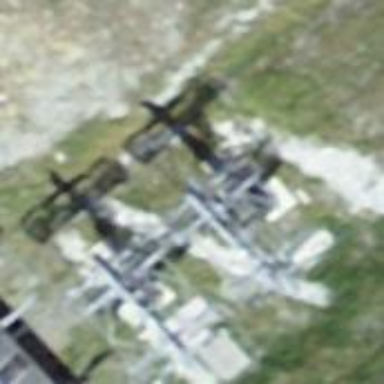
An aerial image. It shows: Pylon for aerialway.